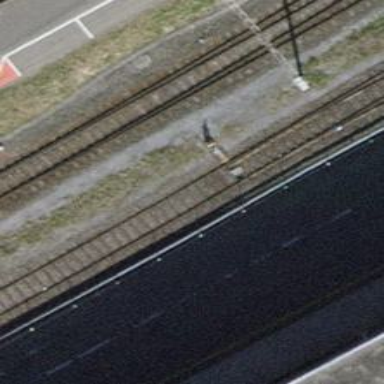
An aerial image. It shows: Railway switch.